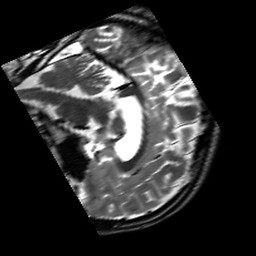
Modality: T2w
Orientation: sagittal
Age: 25
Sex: male
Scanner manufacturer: siemens
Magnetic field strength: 3 T
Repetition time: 7 s
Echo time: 0.09 s